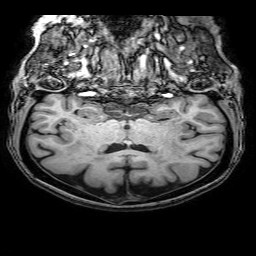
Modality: T1w
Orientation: sagittal
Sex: female
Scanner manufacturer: philips
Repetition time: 0.008088 s
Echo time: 0.0037 s